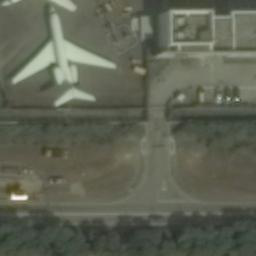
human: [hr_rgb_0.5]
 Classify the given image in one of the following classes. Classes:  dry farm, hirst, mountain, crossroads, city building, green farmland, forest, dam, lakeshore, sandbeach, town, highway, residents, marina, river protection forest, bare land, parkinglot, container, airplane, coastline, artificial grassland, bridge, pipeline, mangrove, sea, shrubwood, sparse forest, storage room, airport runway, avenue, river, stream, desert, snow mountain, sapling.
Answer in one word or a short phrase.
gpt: airplane